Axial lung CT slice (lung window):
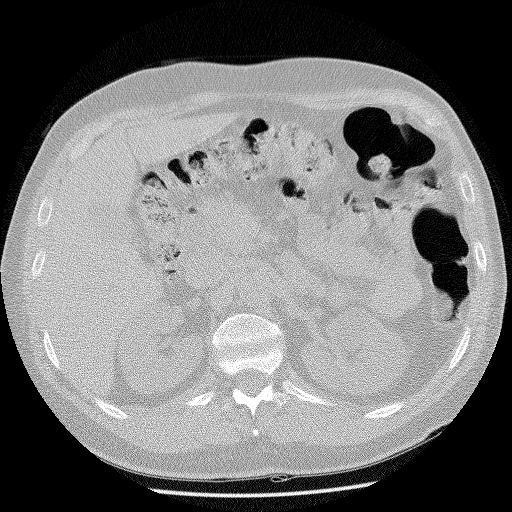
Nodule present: no